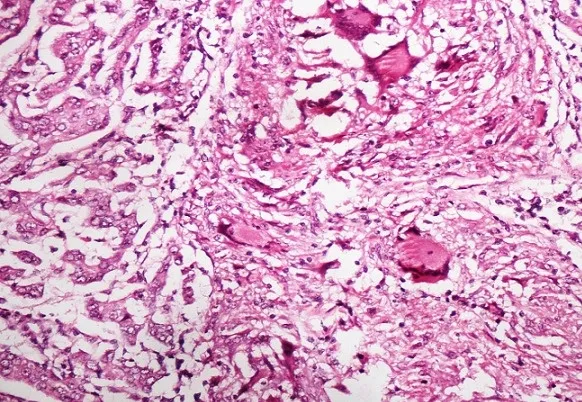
High power view of the lesion showing granulomatous foci composed of epithelioid cells, Langhans' giant cells and metastatic invasive ductal carcinoma in the same field. (H&E, X200).
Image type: pathology (h&e)